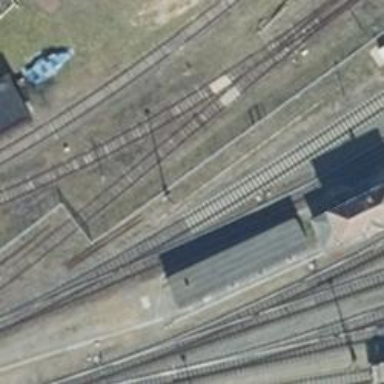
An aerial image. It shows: Railway yard.